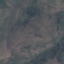
Land use / land cover: HerbaceousVegetation